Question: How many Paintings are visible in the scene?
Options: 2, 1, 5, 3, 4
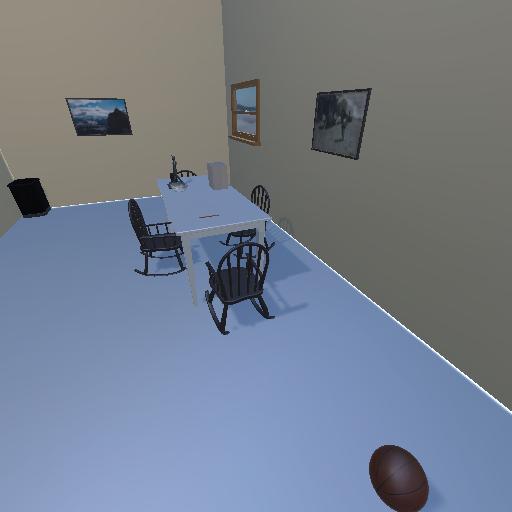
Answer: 2